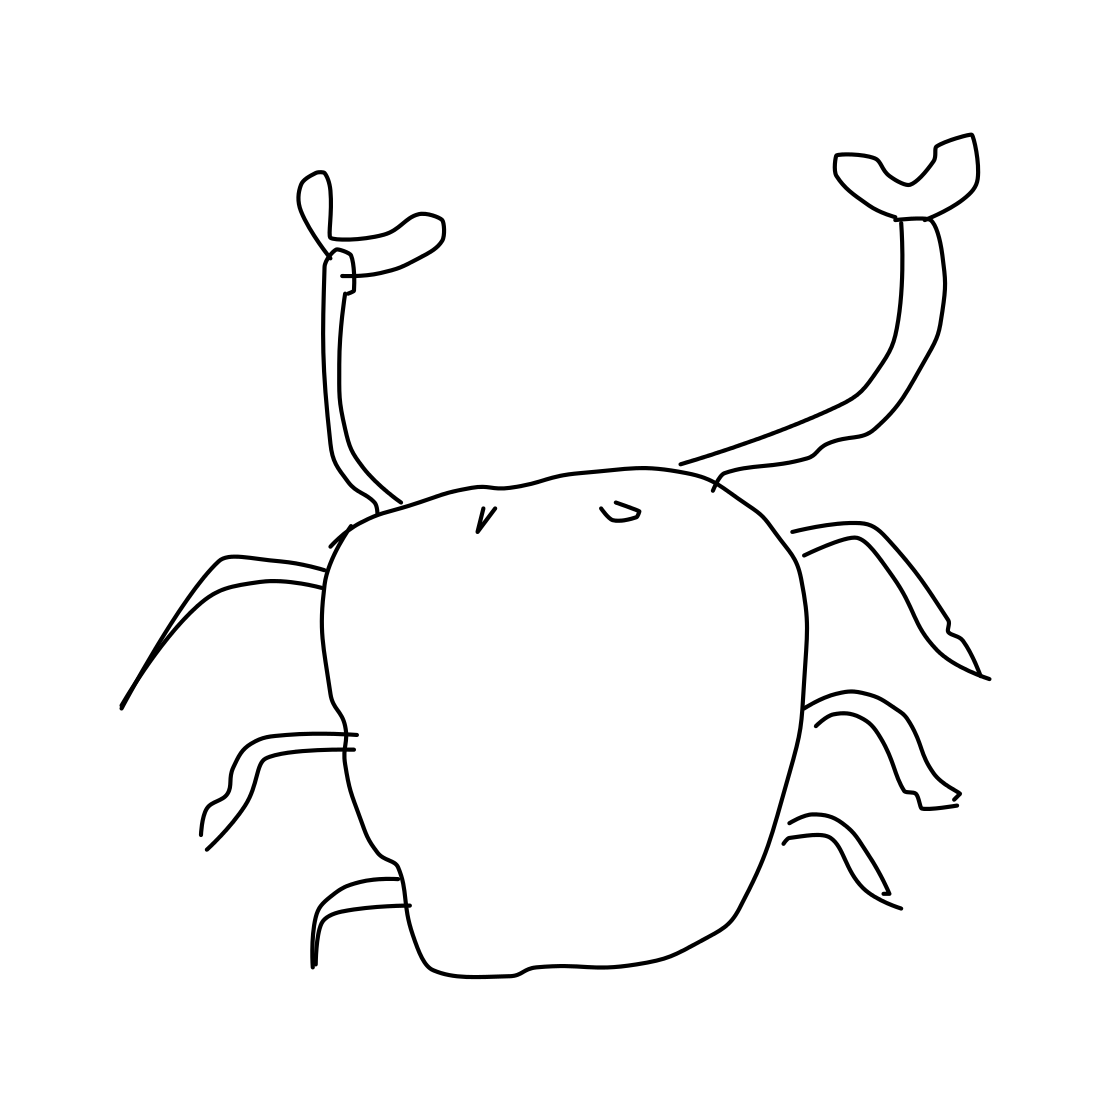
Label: crab